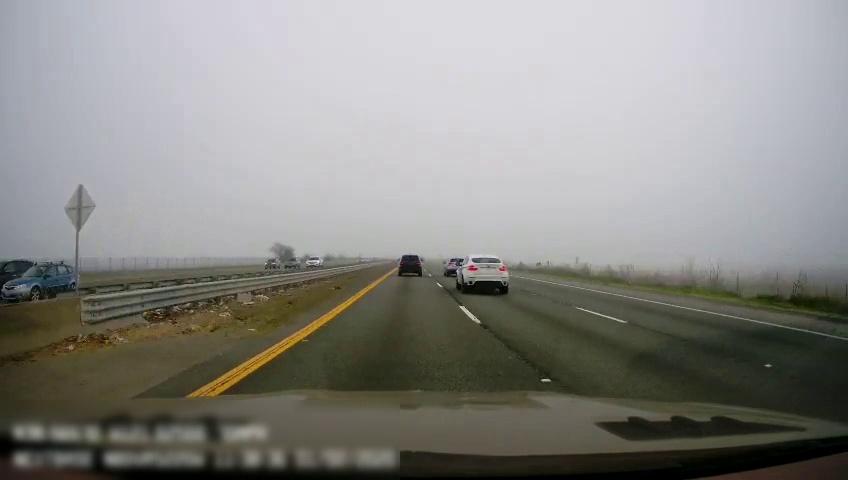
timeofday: Day
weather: Cloudy
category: Drivable Space
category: Vehicles | SUV
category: Vehicles | SUV
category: Vehicles | SUV
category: Vehicles | SUV
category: Vehicles | SUV
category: Vehicles | SUV
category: Vehicles | SUV
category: Vehicles | SUV
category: Lanes | Current Lane
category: Lanes | Current Lane
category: Lanes | Alternate Lane
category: Lanes | Alternate Lane
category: Lanes | Alternate Lane
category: Traffic | Signs